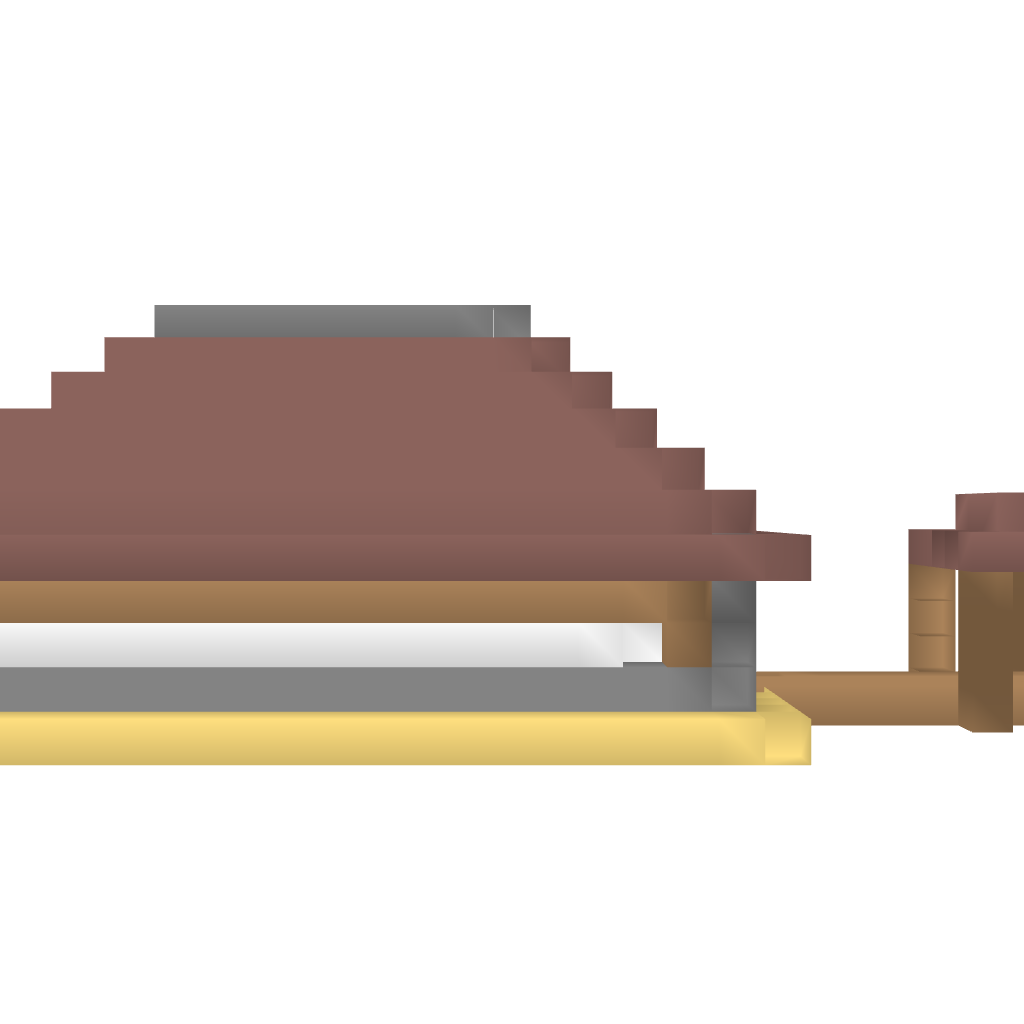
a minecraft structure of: Beach House with Carmine good quality